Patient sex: M
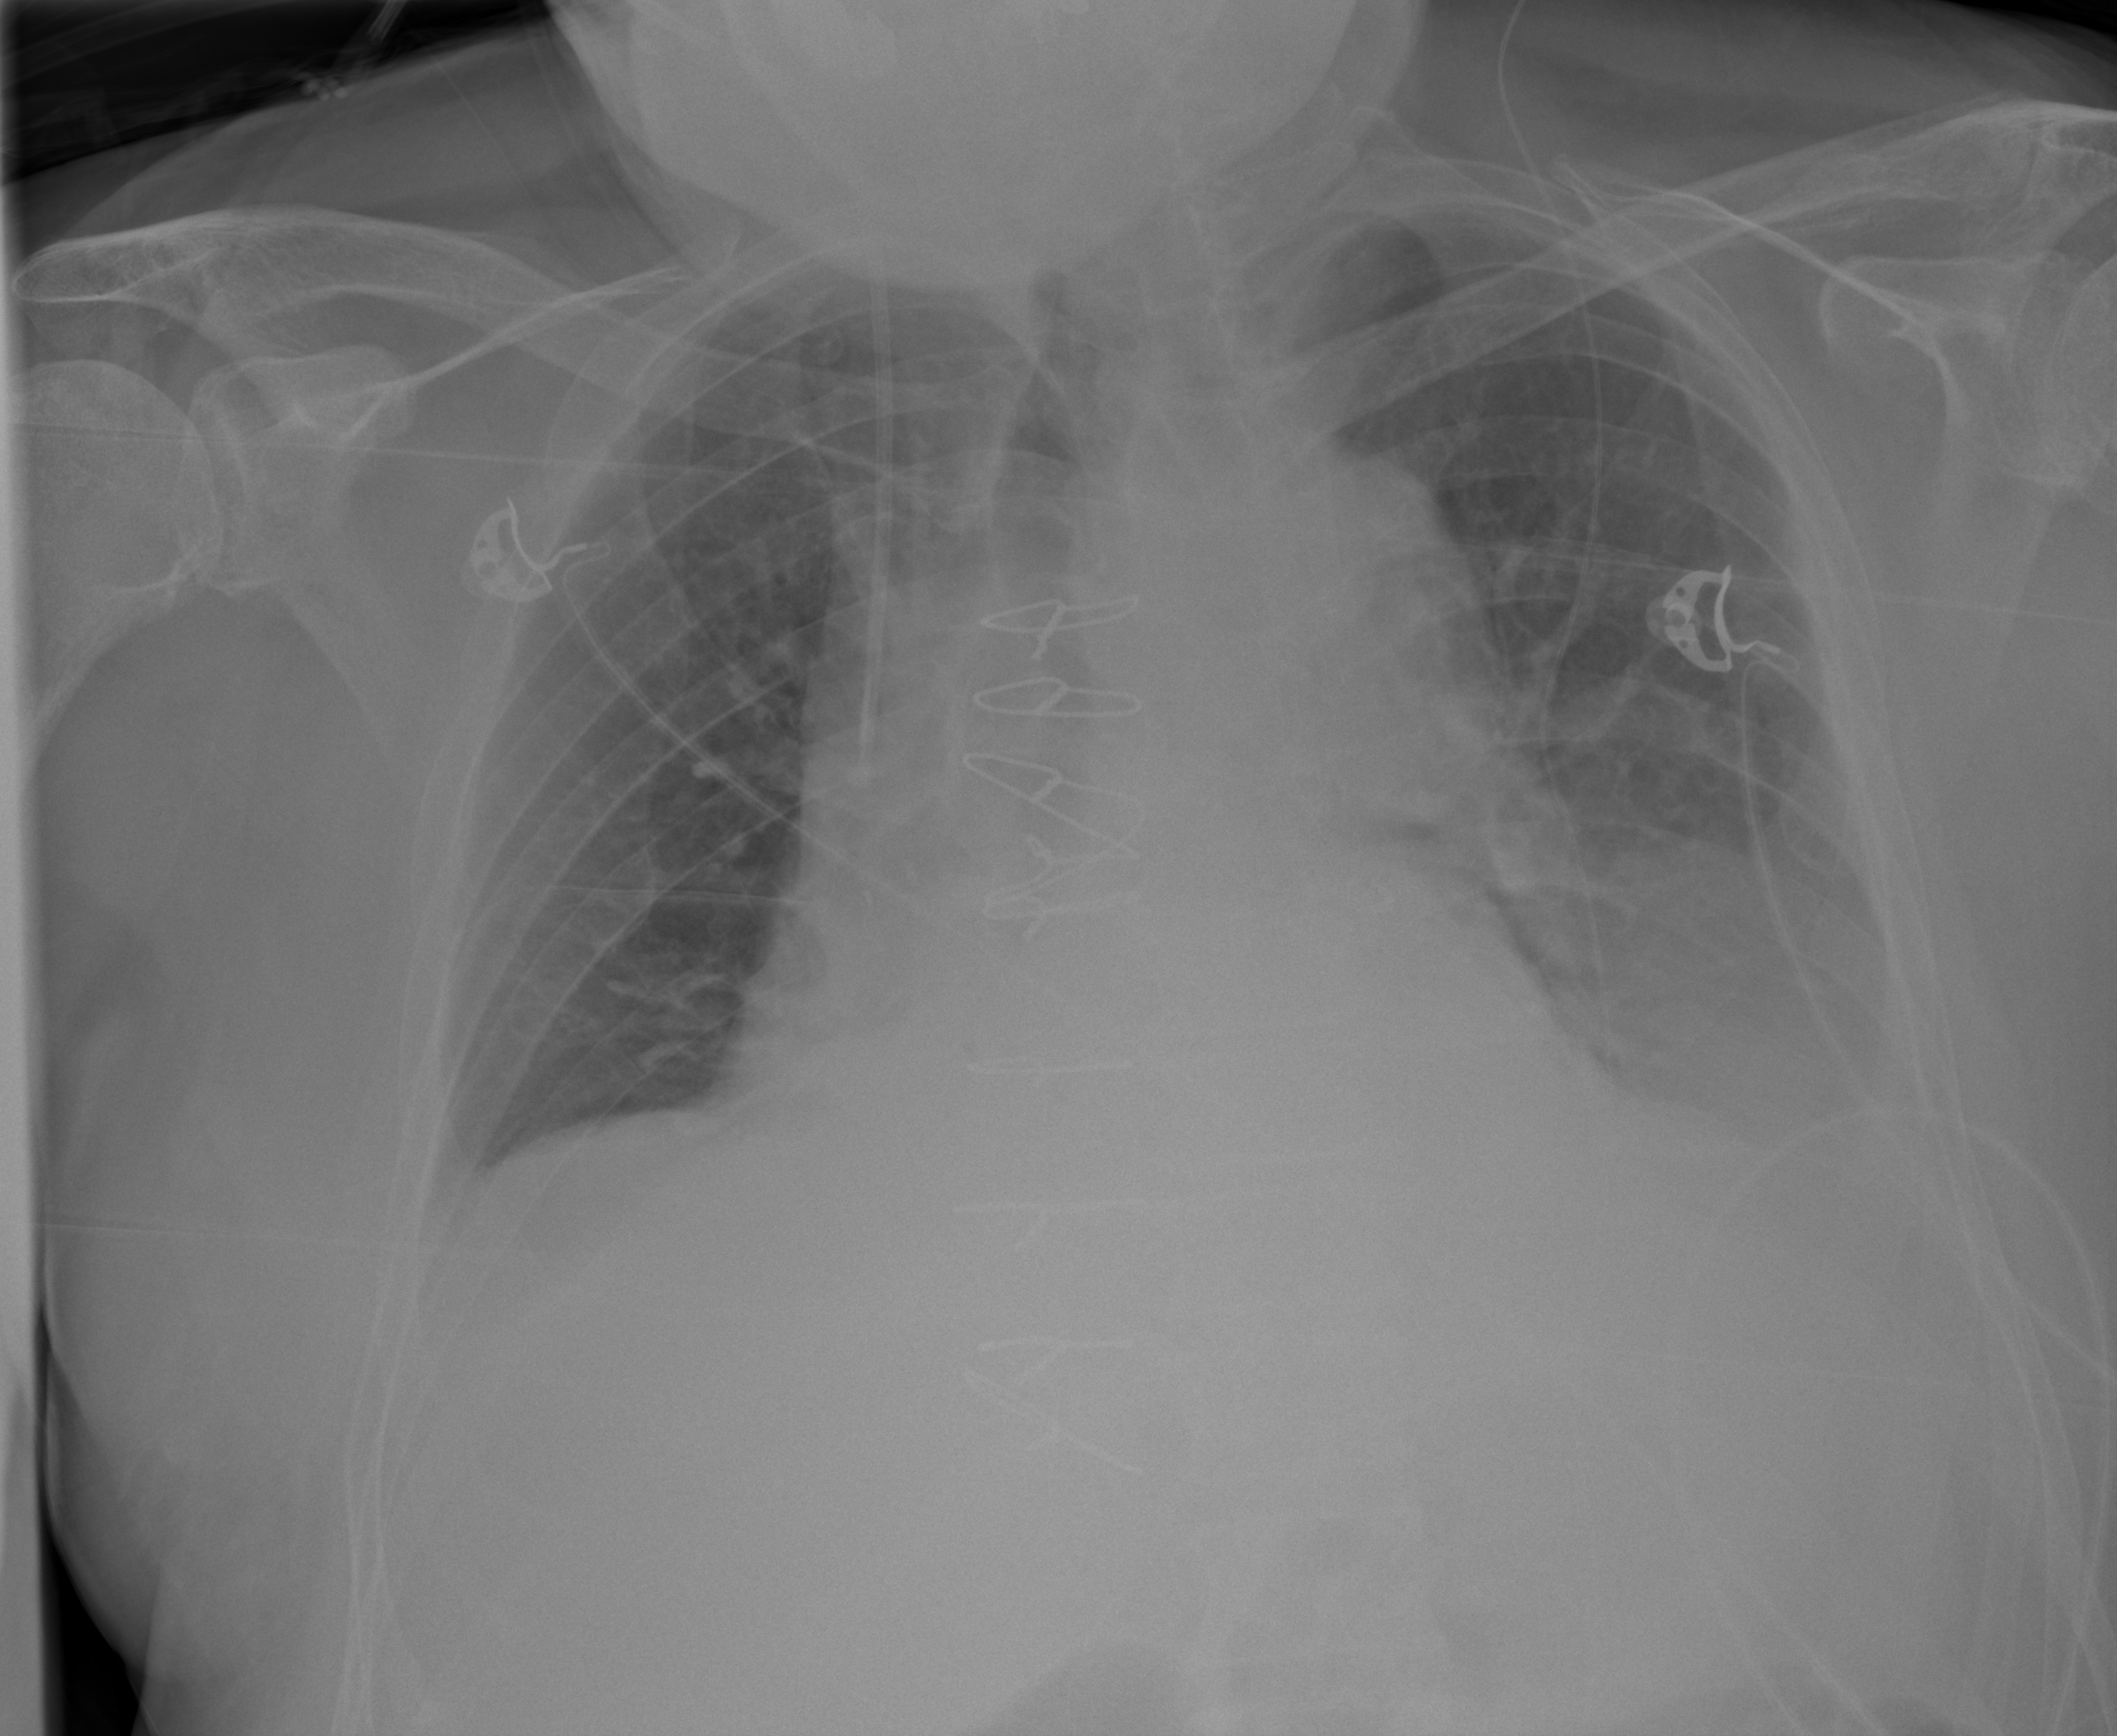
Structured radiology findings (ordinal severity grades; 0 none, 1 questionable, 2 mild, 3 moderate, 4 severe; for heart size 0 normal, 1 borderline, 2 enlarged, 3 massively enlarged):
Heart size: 1
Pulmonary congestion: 2
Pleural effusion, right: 2
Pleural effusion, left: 3
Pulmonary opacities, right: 0
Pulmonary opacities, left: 0
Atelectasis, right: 2
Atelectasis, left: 2